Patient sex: F
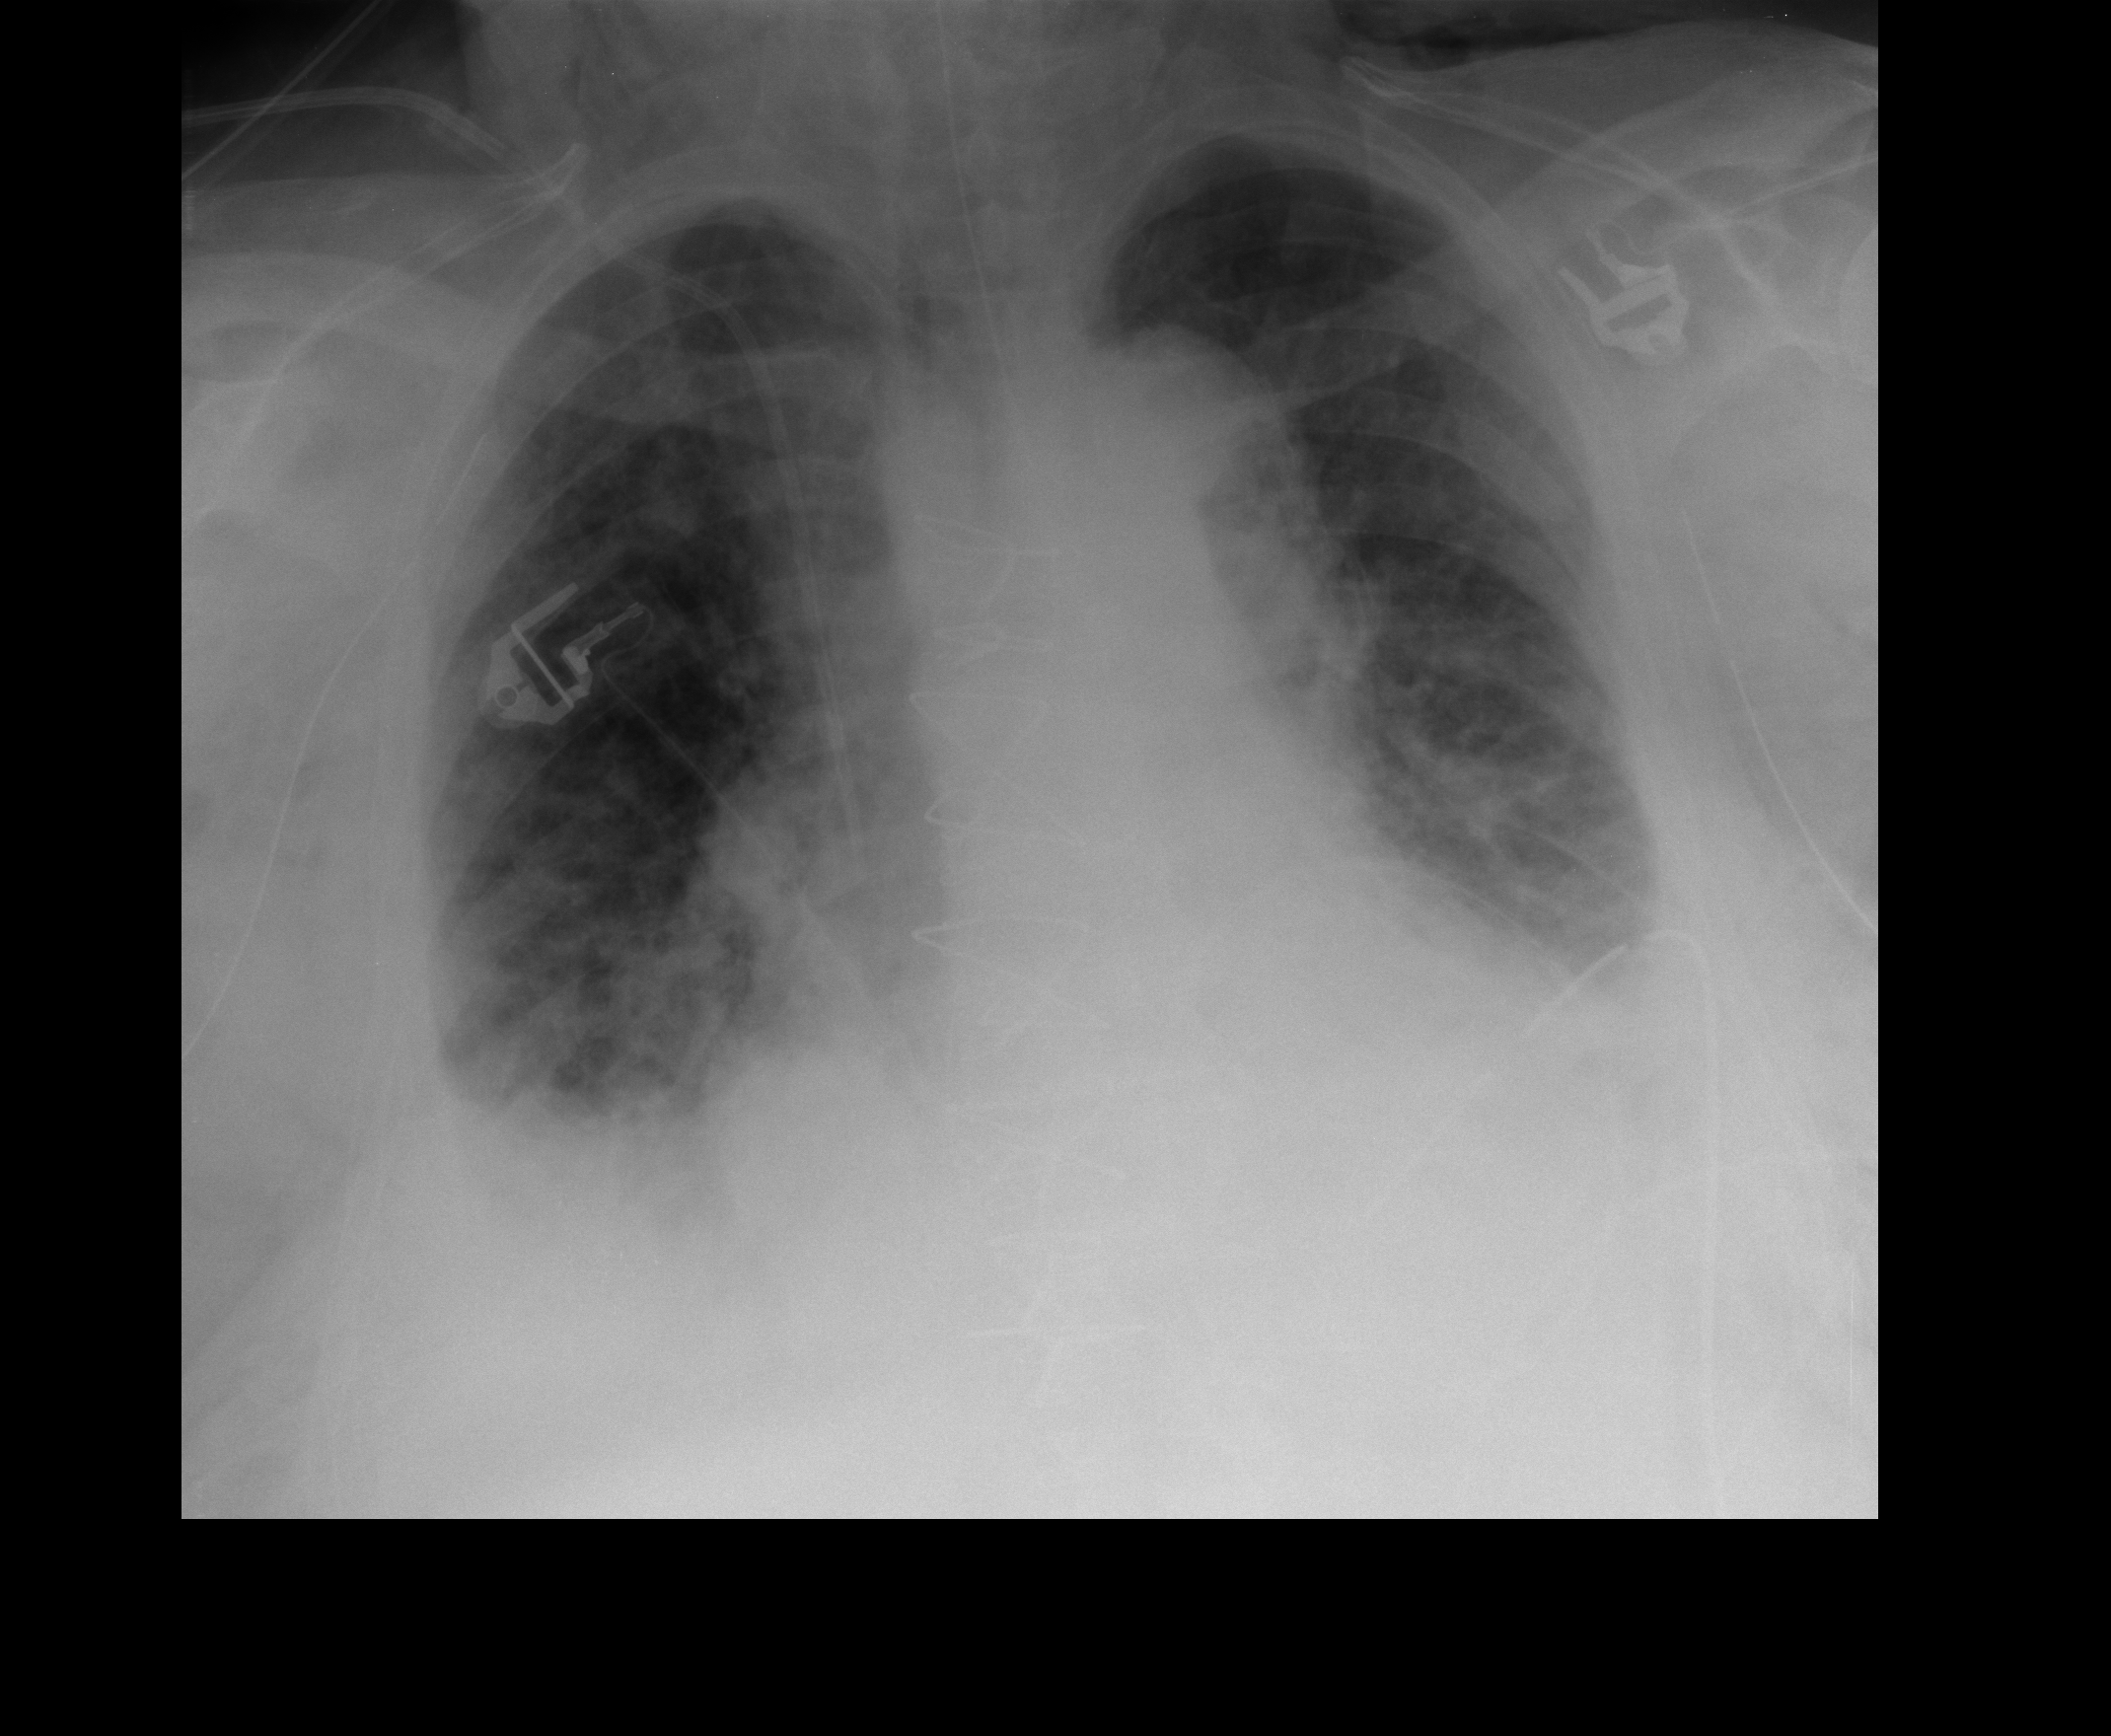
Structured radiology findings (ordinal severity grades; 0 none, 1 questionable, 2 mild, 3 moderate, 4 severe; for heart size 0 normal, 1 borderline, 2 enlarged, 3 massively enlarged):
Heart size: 2
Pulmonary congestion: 2
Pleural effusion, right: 2
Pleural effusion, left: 2
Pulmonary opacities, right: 3
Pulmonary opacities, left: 1
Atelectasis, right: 3
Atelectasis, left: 2